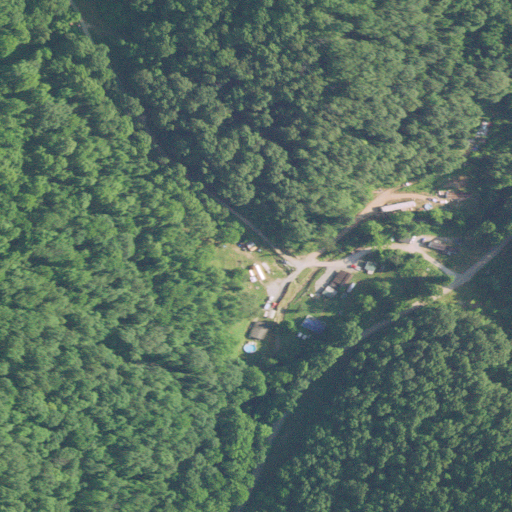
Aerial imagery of valley in West Virginia named Stump Hollow containing deciduous forest, open development, pasture, low intensity development, and medium intensity development